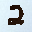
Label: 2